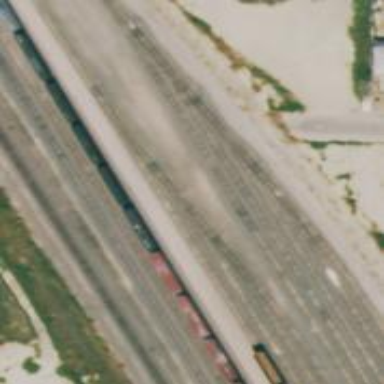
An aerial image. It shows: Railway yard used for servicing trains.